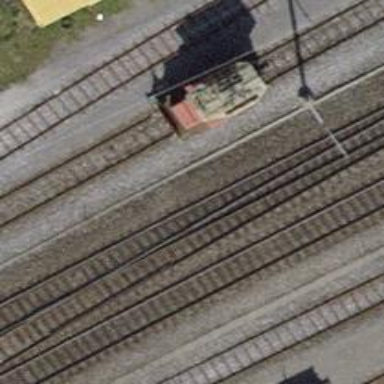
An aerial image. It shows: Single railway track with electrification through contact line.